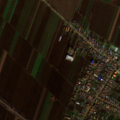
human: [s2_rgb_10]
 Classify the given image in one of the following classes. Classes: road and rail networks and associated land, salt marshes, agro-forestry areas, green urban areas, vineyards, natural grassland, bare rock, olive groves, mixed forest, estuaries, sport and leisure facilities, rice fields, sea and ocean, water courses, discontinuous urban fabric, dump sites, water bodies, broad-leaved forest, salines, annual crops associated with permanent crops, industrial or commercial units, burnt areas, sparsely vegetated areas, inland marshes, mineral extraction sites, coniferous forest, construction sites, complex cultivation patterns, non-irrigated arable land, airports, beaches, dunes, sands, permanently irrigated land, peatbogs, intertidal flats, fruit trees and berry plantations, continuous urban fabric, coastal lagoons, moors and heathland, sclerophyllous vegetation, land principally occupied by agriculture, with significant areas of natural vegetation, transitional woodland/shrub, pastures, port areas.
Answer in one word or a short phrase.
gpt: discontinuous urban fabric, non-irrigated arable land, complex cultivation patterns